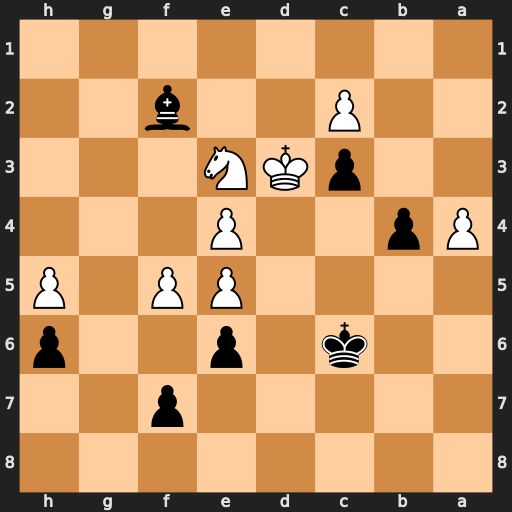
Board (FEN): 8/5p2/2k1p2p/4PP1P/Pp2P3/2pKN3/2P2b2/8
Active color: b
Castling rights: -
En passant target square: -
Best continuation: Bxe3 Kxe3 Kb6 Kd4 Ka5 f6 Kxa4